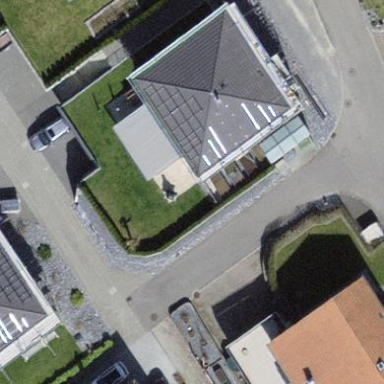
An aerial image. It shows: Simple house.